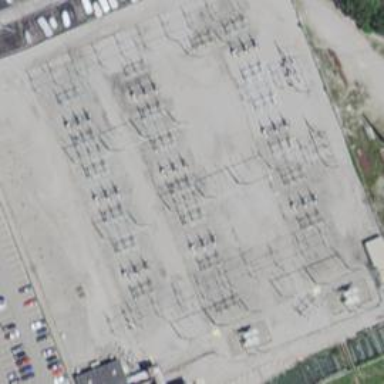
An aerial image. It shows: Switch used for power control.